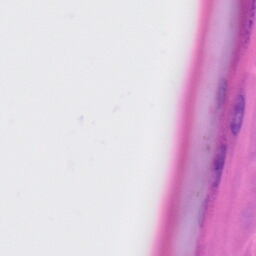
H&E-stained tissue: Skin